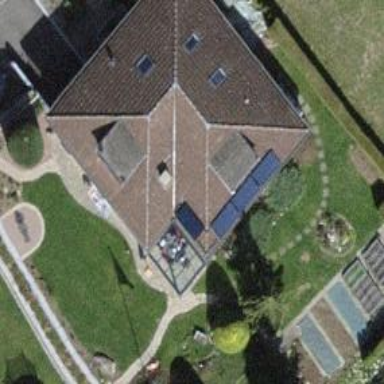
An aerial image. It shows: Solar power generator with photovoltaic panels.